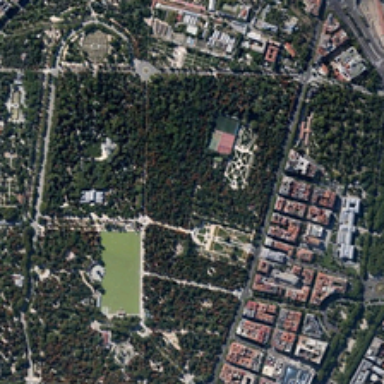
Many buildings are around a park with many green trees and a pond .